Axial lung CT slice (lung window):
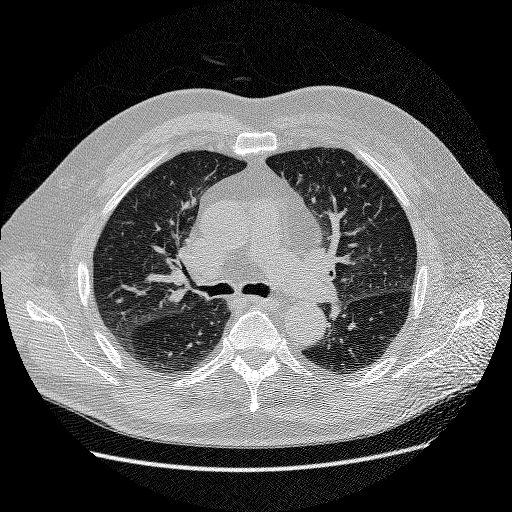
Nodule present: no